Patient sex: M
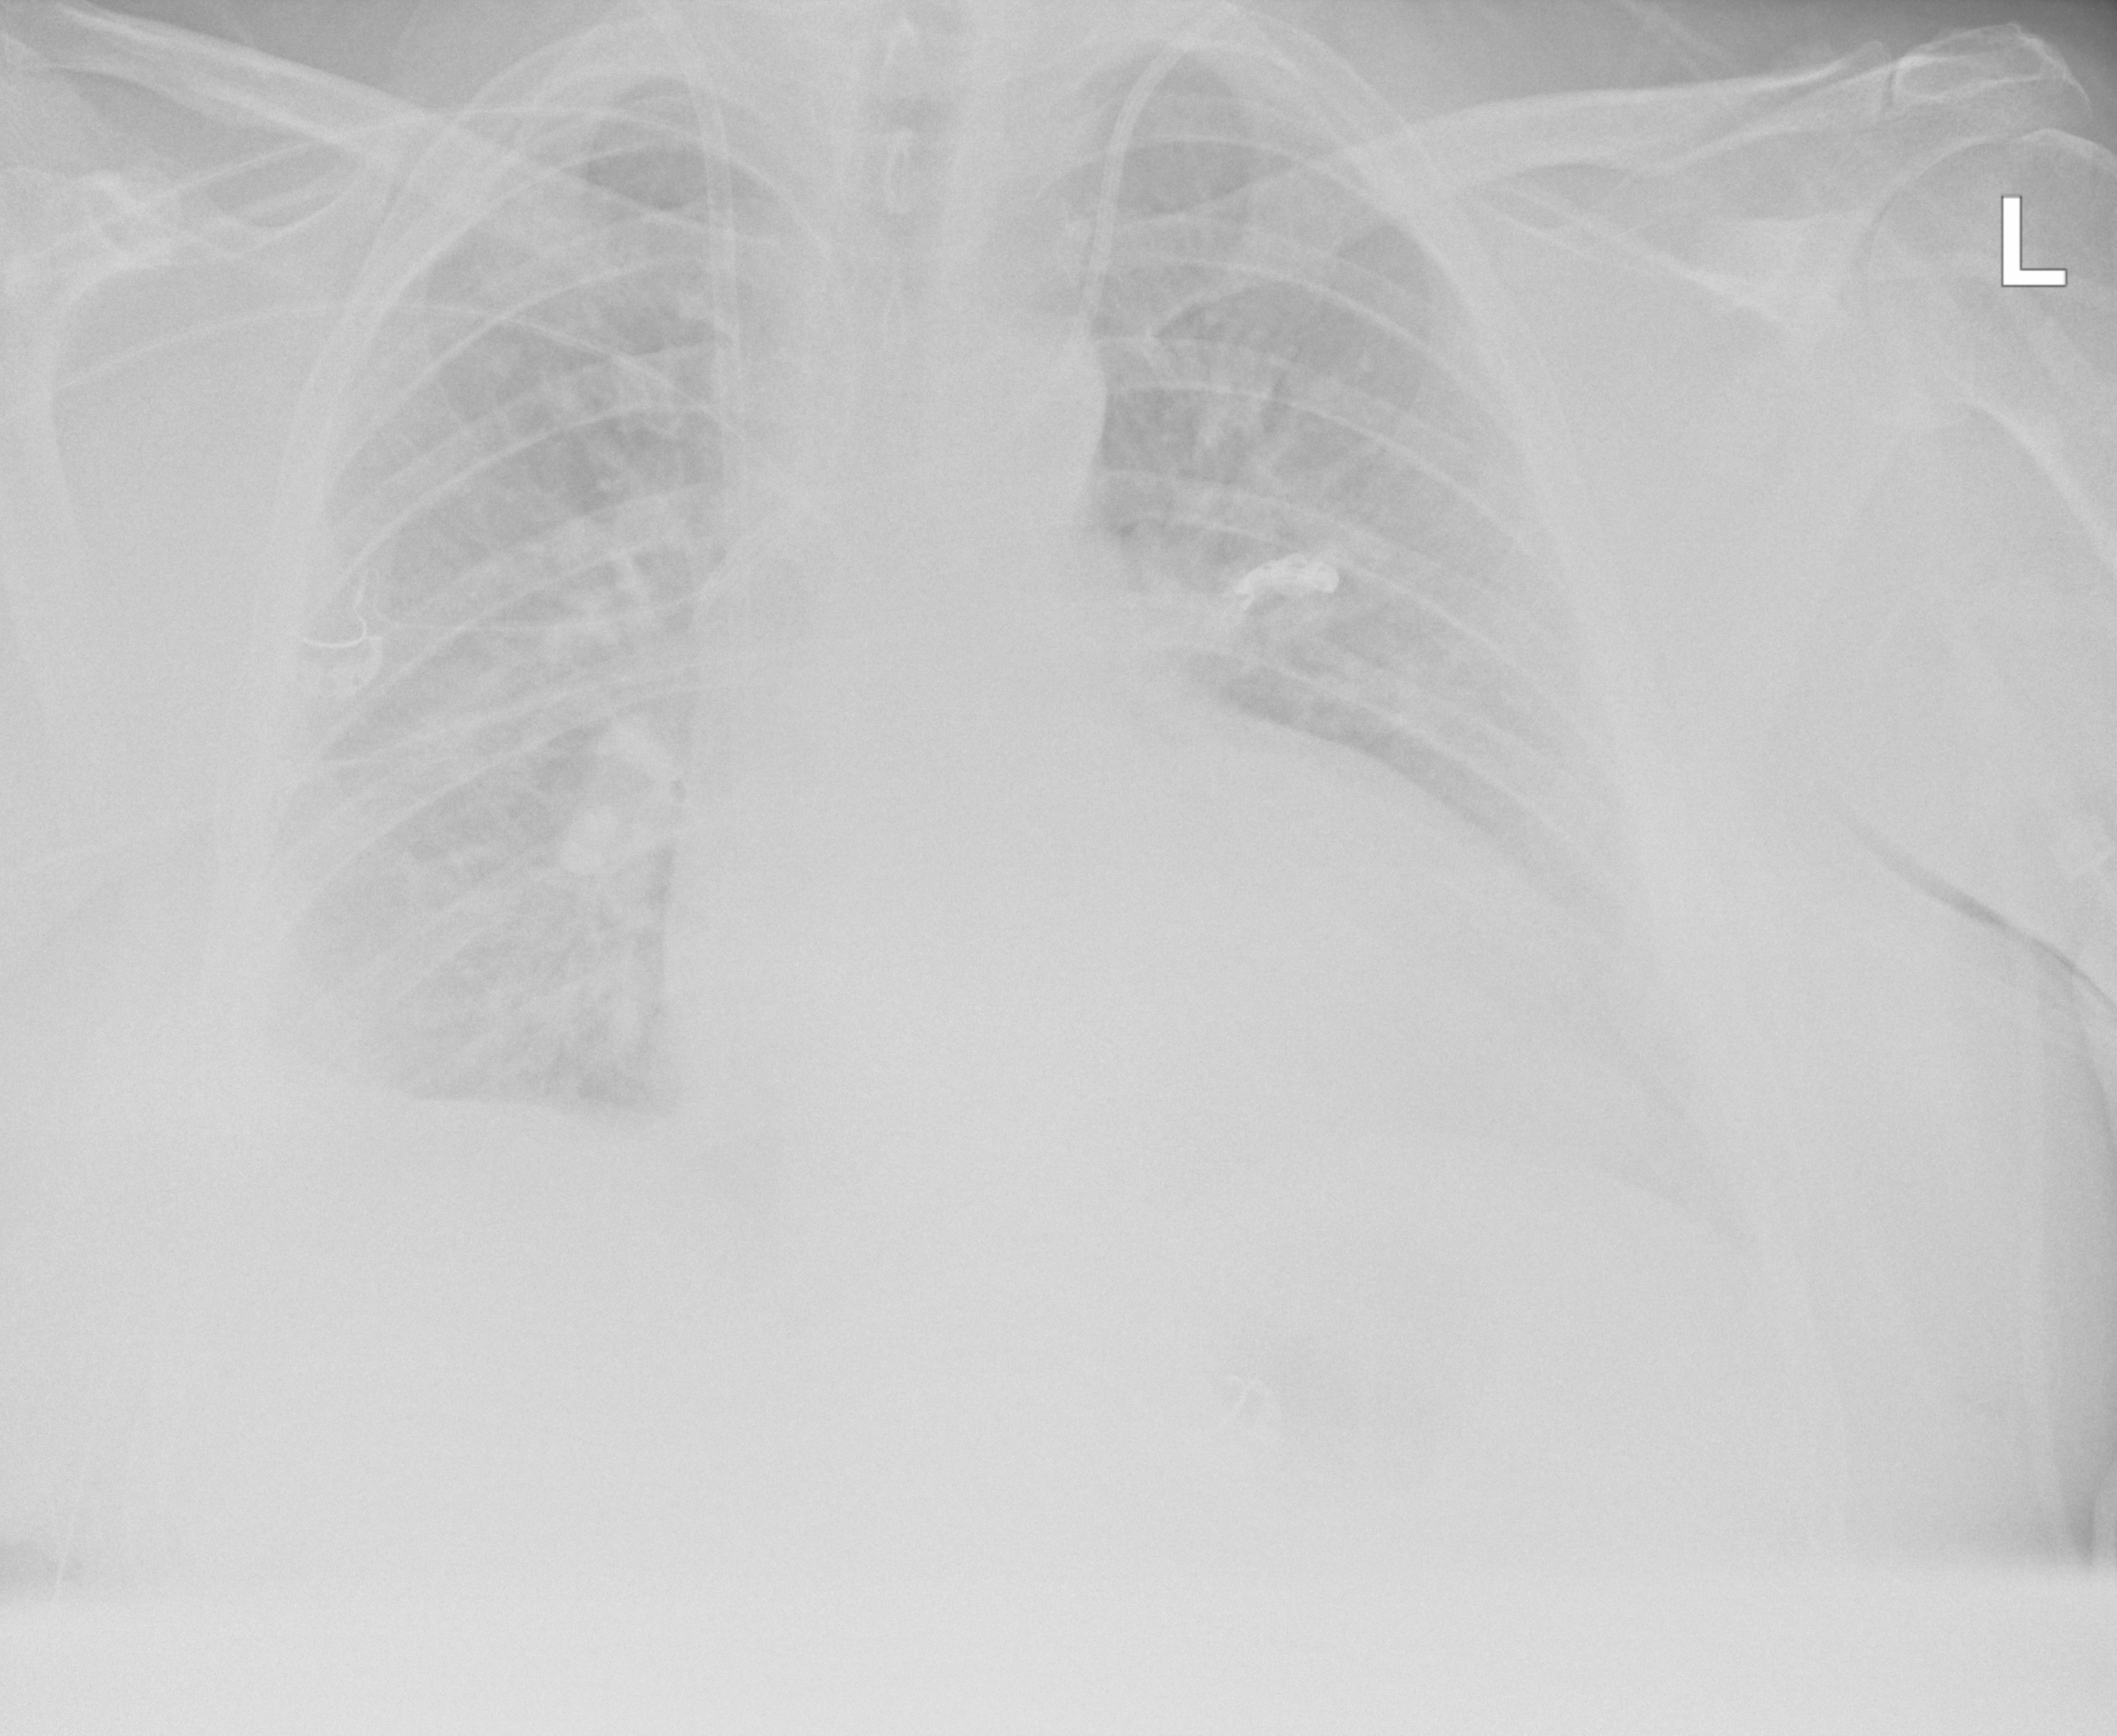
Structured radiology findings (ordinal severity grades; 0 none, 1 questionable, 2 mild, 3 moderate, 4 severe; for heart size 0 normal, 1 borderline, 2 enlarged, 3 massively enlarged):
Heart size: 2
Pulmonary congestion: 2
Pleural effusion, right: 2
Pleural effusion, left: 2
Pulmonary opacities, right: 2
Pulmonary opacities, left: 2
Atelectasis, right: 2
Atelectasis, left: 2